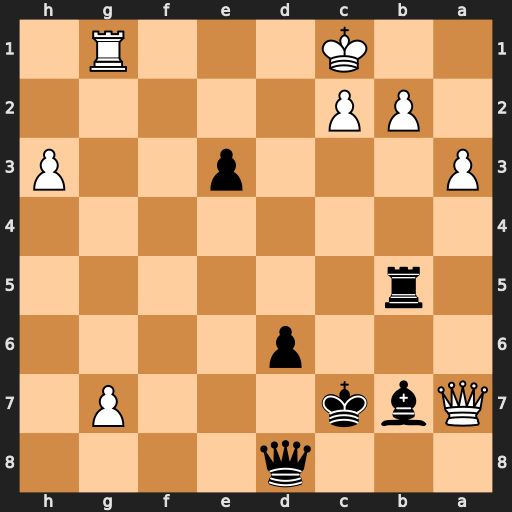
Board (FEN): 3q4/Qbk3P1/3p4/1r6/8/P3p2P/1PP5/2K3R1
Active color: b
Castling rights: -
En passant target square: -
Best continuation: Qf6 Qa5+ Rxa5